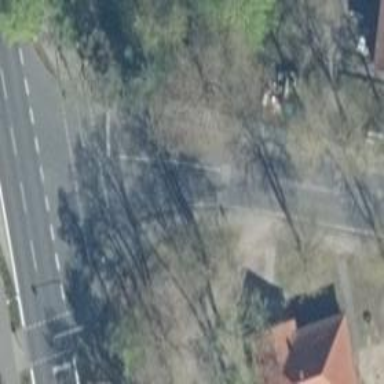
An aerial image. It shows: Paved residential road.